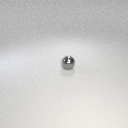
small gray metal sphere